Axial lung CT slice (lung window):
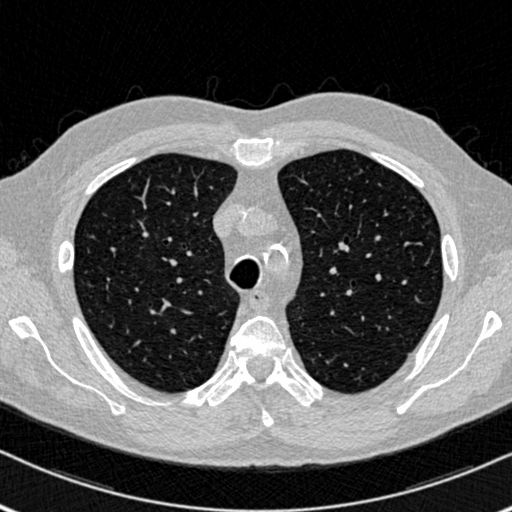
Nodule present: no